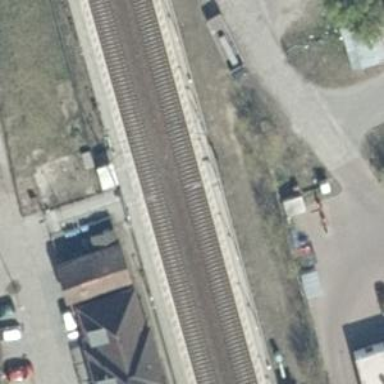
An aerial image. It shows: Railway halt station for public transport.